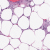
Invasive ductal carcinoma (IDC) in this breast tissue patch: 0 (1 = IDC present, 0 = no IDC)